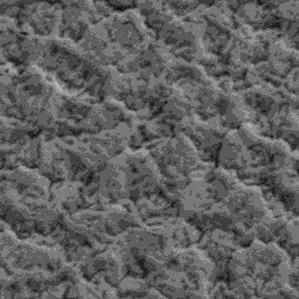
Label: frost